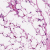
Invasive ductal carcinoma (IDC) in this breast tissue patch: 0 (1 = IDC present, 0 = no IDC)